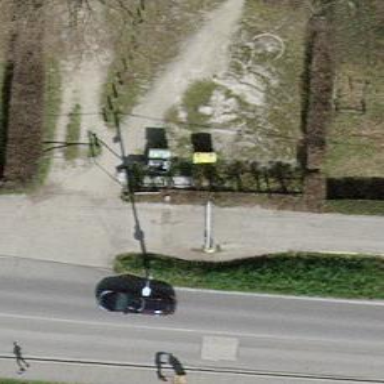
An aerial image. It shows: Lift gate barrier.